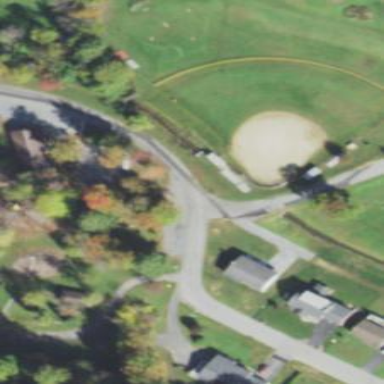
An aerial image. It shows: Dirt baseball pitch for leisure land sports.